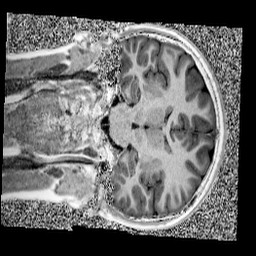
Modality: UNIT1
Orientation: coronal
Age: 13
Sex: male
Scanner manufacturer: siemens
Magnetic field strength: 3 T
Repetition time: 4 s
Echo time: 0.00299 s